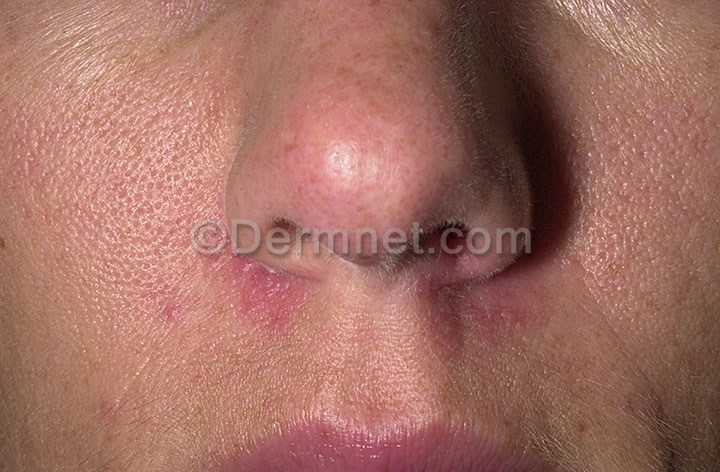
Disease: Acne and Rosacea Photos